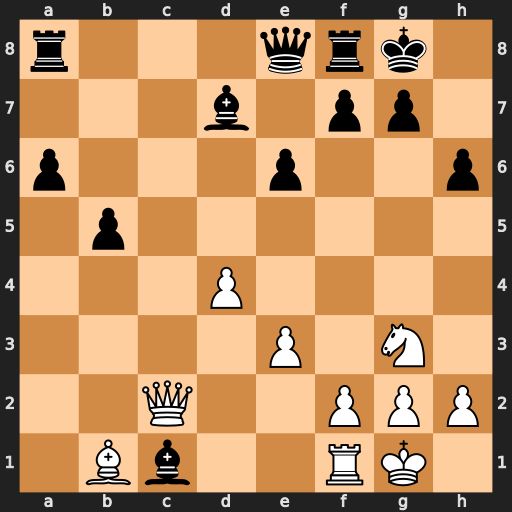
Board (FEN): r3qrk1/3b1pp1/p3p2p/1p6/3P4/4P1N1/2Q2PPP/1Bb2RK1
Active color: w
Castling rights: -
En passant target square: -
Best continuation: Qh7#